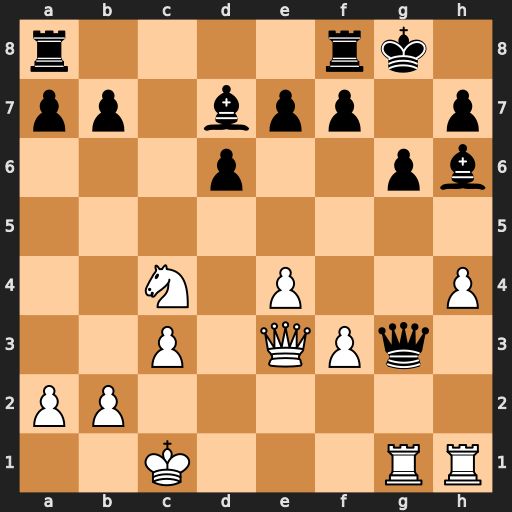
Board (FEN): r4rk1/pp1bpp1p/3p2pb/8/2N1P2P/2P1QPq1/PP6/2K3RR
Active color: w
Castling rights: -
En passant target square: -
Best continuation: Qxh6 Qxf3 h5